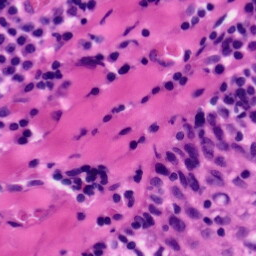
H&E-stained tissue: Tonsil